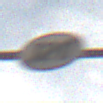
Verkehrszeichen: EndeGeschwindigkeit120
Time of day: MorningAfternoon
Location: Outdoor (Urban)
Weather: PartlyCloudy
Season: NotSpecified
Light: Natural